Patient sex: M
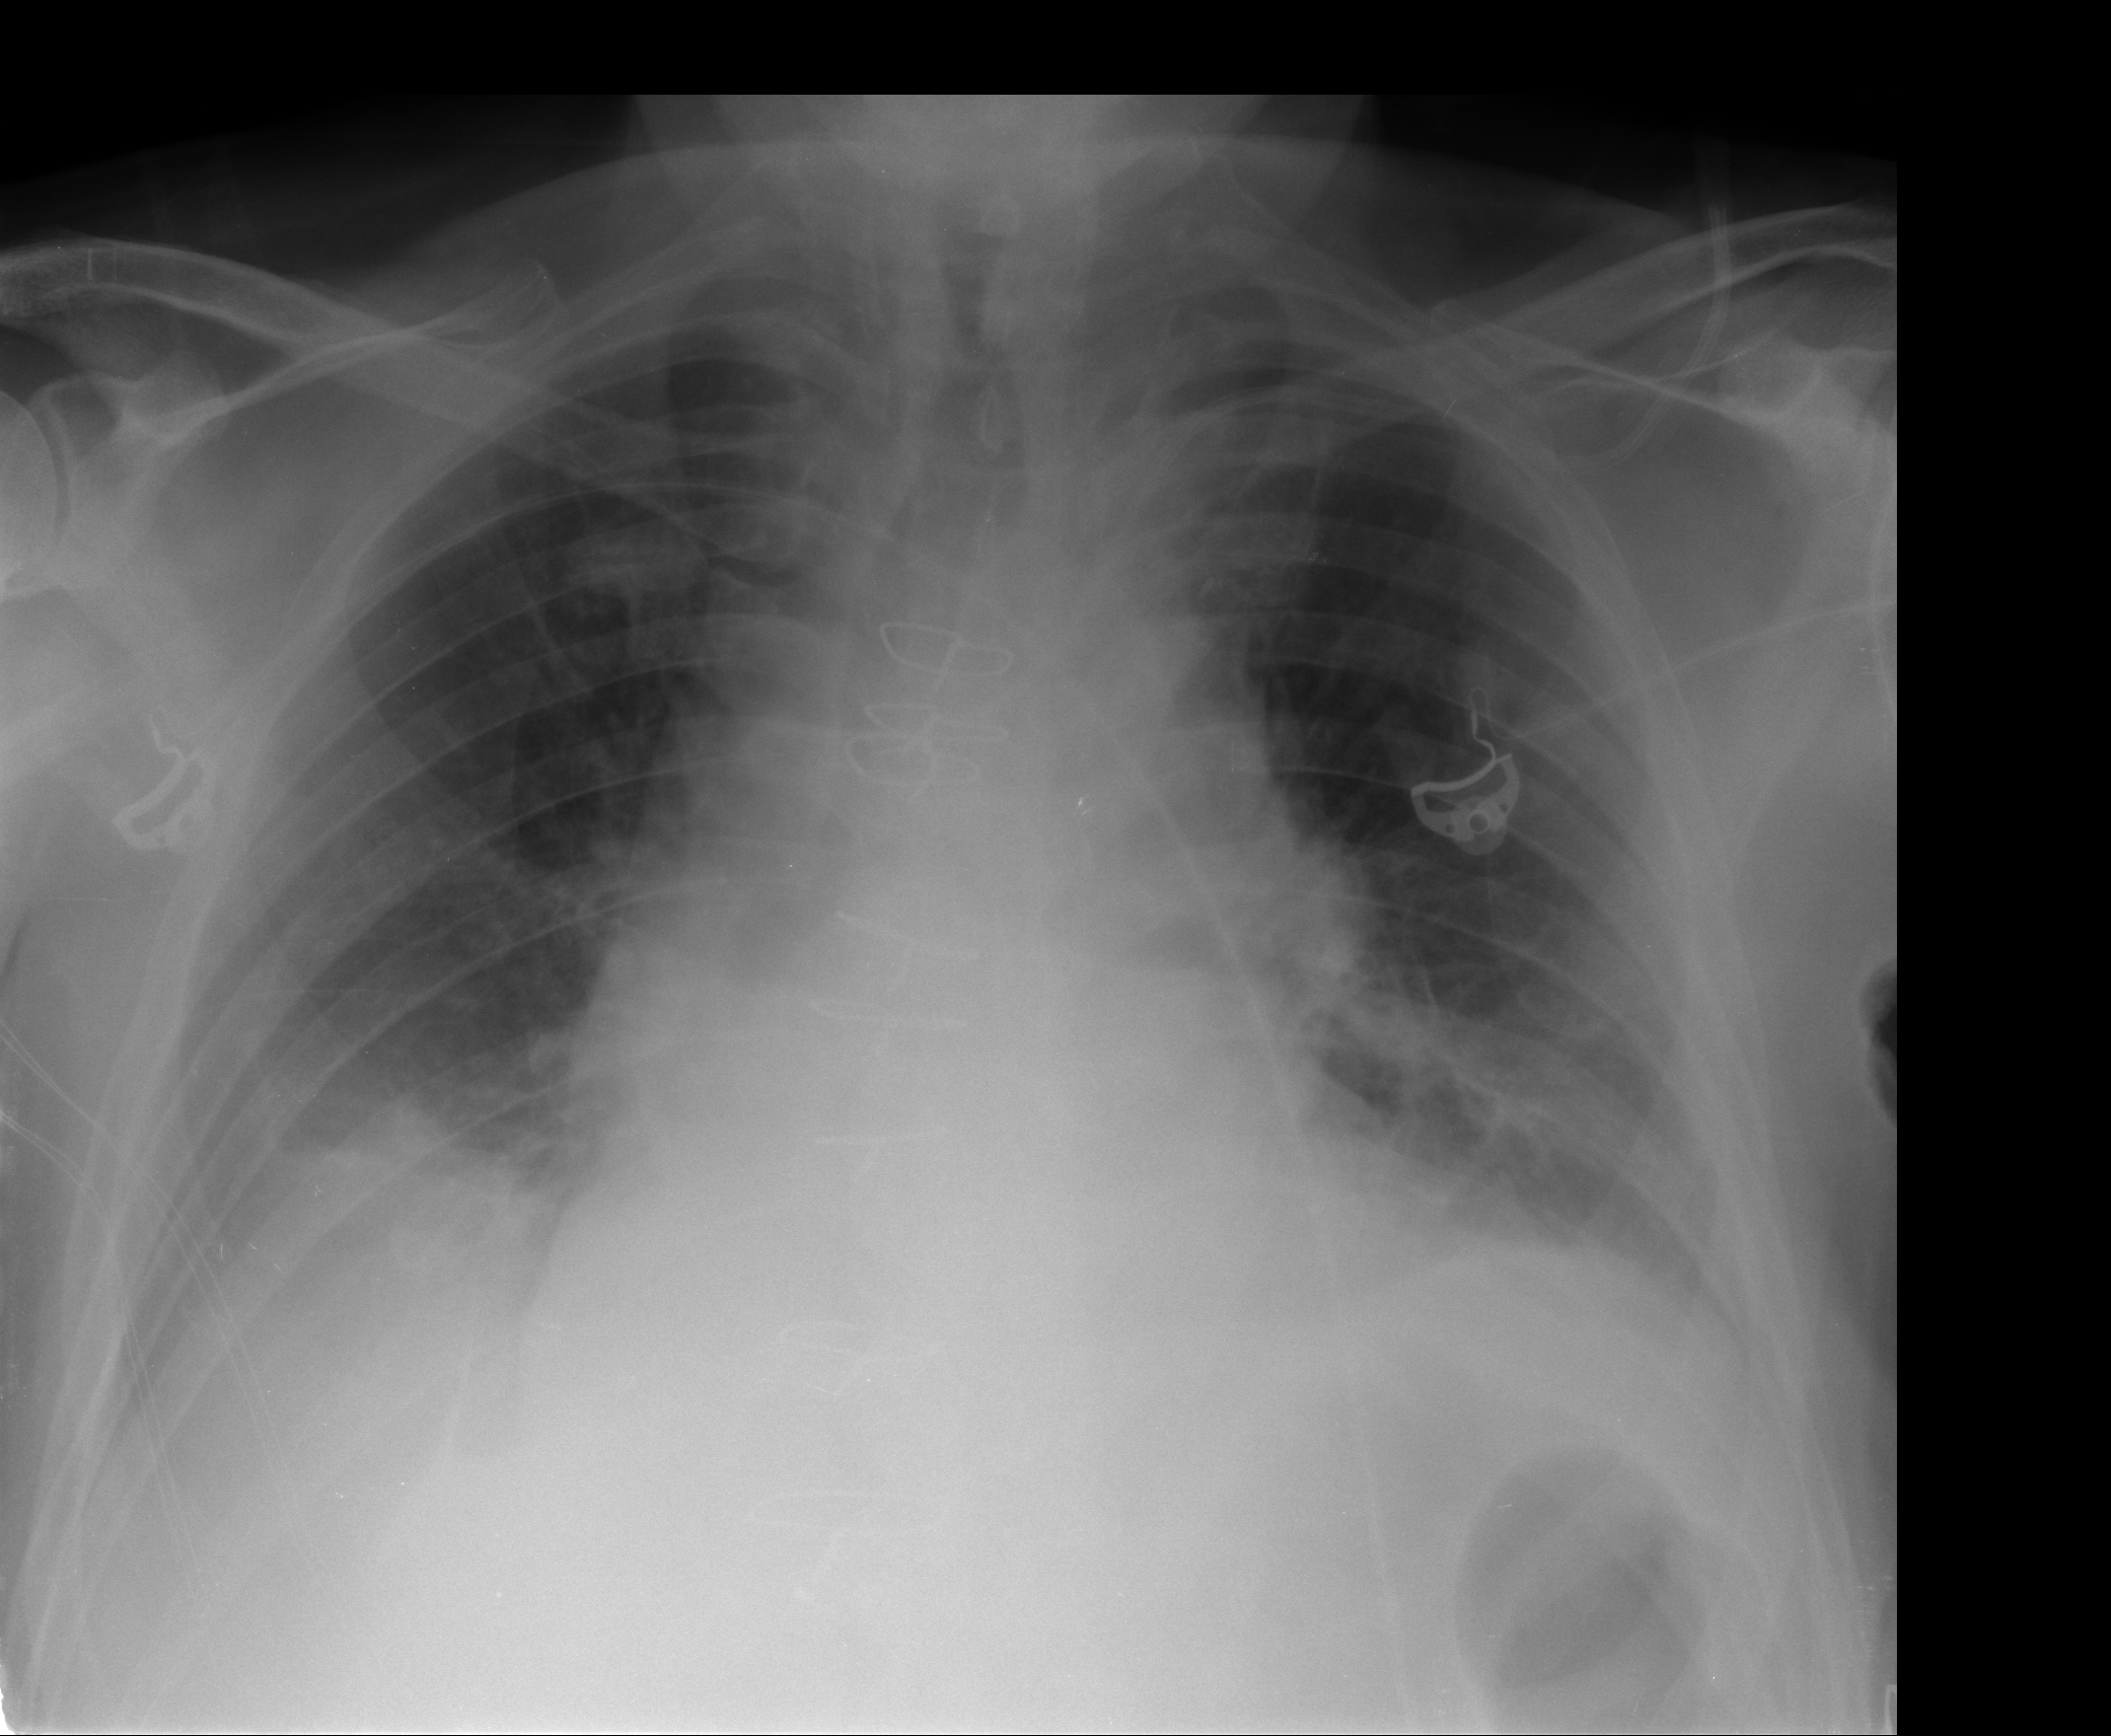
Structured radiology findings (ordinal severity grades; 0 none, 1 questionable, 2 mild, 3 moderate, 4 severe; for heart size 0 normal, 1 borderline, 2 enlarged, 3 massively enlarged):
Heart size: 2
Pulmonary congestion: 2
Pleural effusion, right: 2
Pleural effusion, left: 1
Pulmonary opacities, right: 0
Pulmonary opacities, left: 0
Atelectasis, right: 2
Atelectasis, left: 2